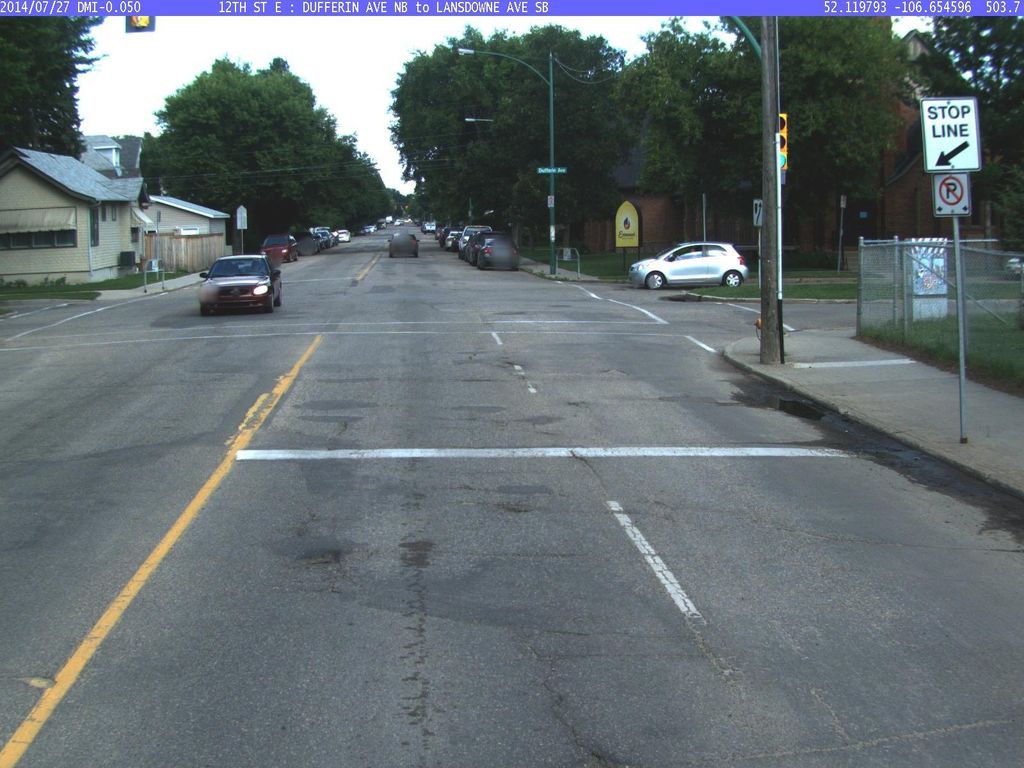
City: saskatoon